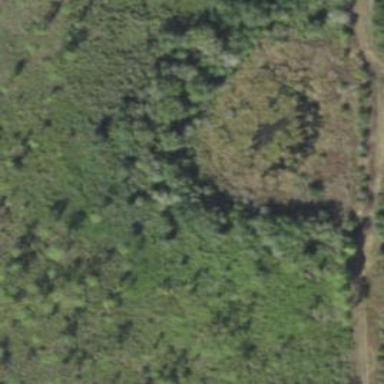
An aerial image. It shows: Marshy wetland area.